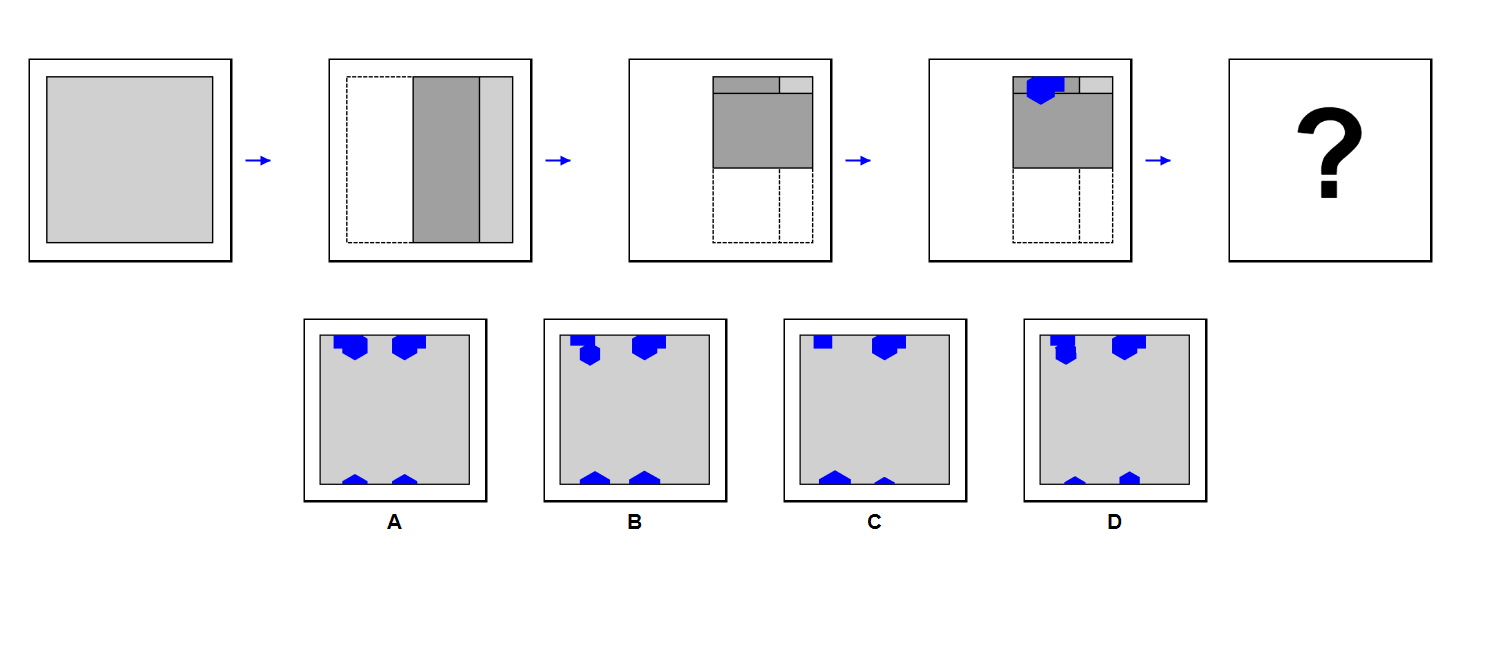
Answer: A